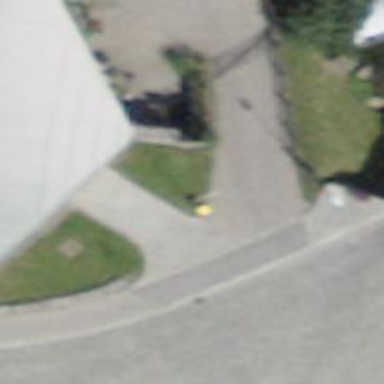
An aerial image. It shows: Post box.